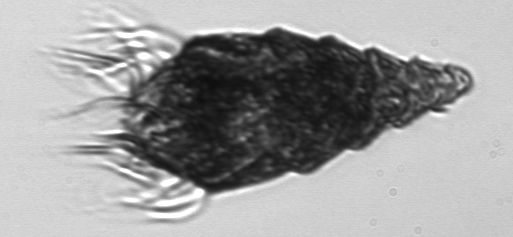
Label: Laboea_strobila